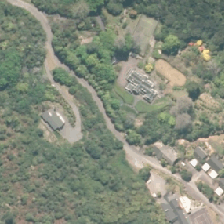
Land cover: urban_build_up